【题型】填空题　【知识点】立体几何　【难度】hard
如图，三棱锥$A-BCD$的顶点$A$在平面$\alpha$上，侧棱$AB\perp$平面$\alpha$，底面$BCD$是以$B$为直角的等腰直角三角形，且平面$BCD\parallel$平面$\alpha$，$AB=BC=1$，$E$是$CD$中点，$M$是线段$AE$上的动点，过点$M$作平面$ACD$的垂线交平面$\alpha$于点$N$，则点$N$到点$C$的距离的取值范围为\underline{\ \ \ \ \ \ \ \ \ \ }。

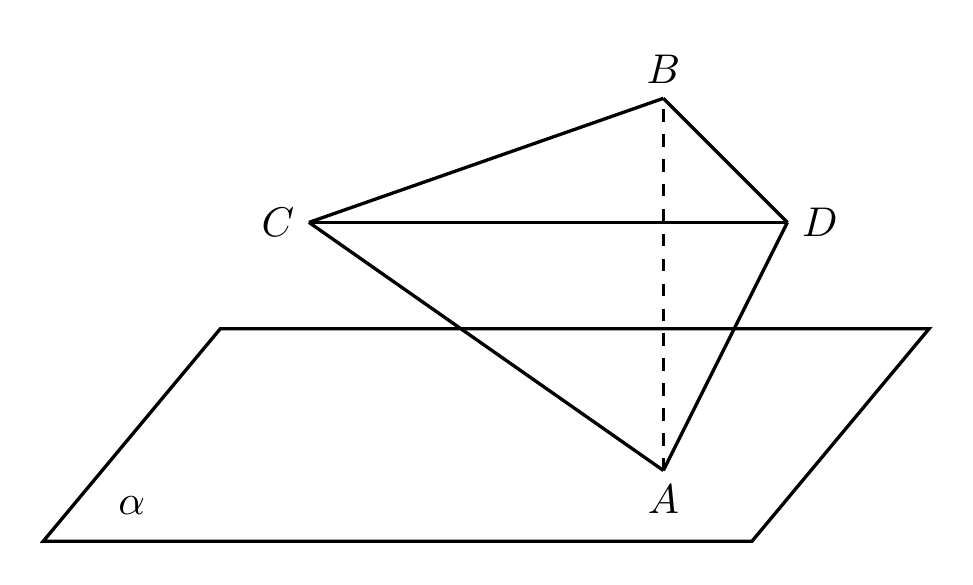
【解答】
\textbf{【答案】} $\left[\frac{\sqrt{6}}{2},\frac{\sqrt{14}}{2}\right]$

\textbf{【分析】} 由题设可证$\triangle ABC$、$\triangle ABD$都为等腰直角三角形，结合$\triangle BCD$是以$B$为直角的等腰直角三角形，将几何体补全为正方体且一个底面在$\alpha$上，进而确定$AE$与$\alpha$所成角为$\angle EAN$，并有$AN=\frac{AM}{\cos\angle EAN}$，应用余弦定理，分情况求解$CN$的范围即可。

\textbf{【详解】} 由$AB\perp$平面$\alpha$，$B\subset\alpha$，$CD\parallel\alpha$，$\alpha\parallel$平面$BCD$，所以$AB\perp$面$BCD$，$BC,BD\subset$面$BCD$，
所以$AB\perp BC$，$AB\perp BD$，又$AB=BC=1$，且$\triangle BCD$是以$B$为直角的等腰直角三角形，
故$BC=BD=1$，则$\triangle ABC$、$\triangle ABD$都为等腰直角三角形。

将$A-BCD$补全为正方体，其中一个面在$\alpha$上且棱长为1，

所以$AC=AD=CD=\sqrt{2}$，在等边$\triangle ACD$中$E$是$CD$中点，故$AE=\frac{\sqrt{6}}{2}$。

过$M$作面$ACD$的垂线交面$\alpha$于$N$，且$MN\perp$面$ACD$，$AE\subset$面$ACD$，则$MN\perp AE$。
因为$BG\perp CD$，$AB\perp$面$BCD$，$CD\subset$面$BCD$，所以$AB\perp CD$，
又$BG\cap AB=B$，$BG,AB\subset$面$ABGH$，故$CD\perp$面$ABGH$，$CD\subset$面$ACD$，
所以面$ABGH\perp$面$ACD$，面$ABGH\cap$面$ACD=AE$，且$M\in AE$，
易知：过$M$作面$ACD$垂线在面$ABGH$内，即$MN\subset$面$ABGH$，而面$ABGH\cap\alpha=AH$。

综上，点$N$必在对角线$AH$上，且$AE$与$\alpha$所成角为$\angle EAN$，
\[
\sin\angle EAN = \frac{AB}{AE} = \frac{\sqrt{6}}{3}, \quad \cos\angle EAN = \frac{\sqrt{3}}{3}.
\]
在$\text{Rt}\triangle MAN$中，令$AM=x\in\left[0,\frac{\sqrt{6}}{2}\right]$，由$AN=\frac{AM}{\cos\angle EAN}=\sqrt{3}x$，
故
\[
FN^2 = AF^2 + AN^2 - 2AF\cdot AN\cos45^\circ = 1 + 3x^2 - \sqrt{6}x,
\]
所以
\[
CN^2 = FN^2 + FC^2 = 3x^2 - \sqrt{6}x + 2 = 3\left(x-\frac{\sqrt{6}}{6}\right)^2 + \frac{3}{2},
\]
则$CN^2\in\left[\frac{3}{2},\frac{7}{2}\right]$，所以$CN\in\left[\frac{\sqrt{6}}{2},\frac{\sqrt{14}}{2}\right]$。

故答案为：$\left[\frac{\sqrt{6}}{2},\frac{\sqrt{14}}{2}\right]$。

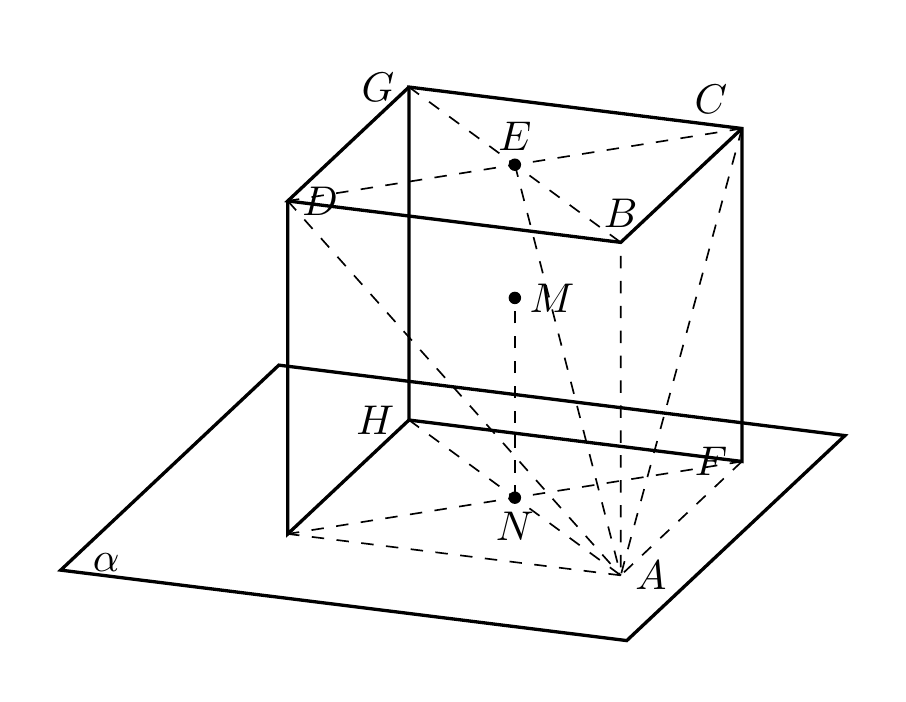